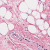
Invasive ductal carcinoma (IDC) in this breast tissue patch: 0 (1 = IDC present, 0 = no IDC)